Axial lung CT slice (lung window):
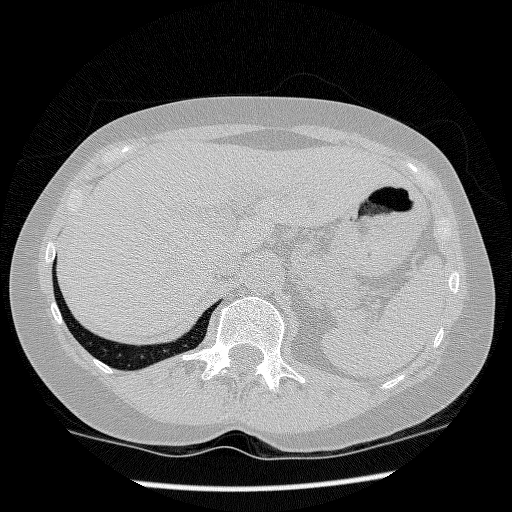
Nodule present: no